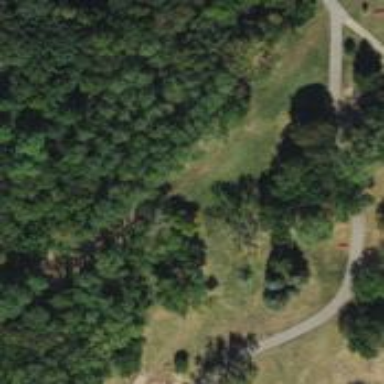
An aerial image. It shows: Disc golf basket.